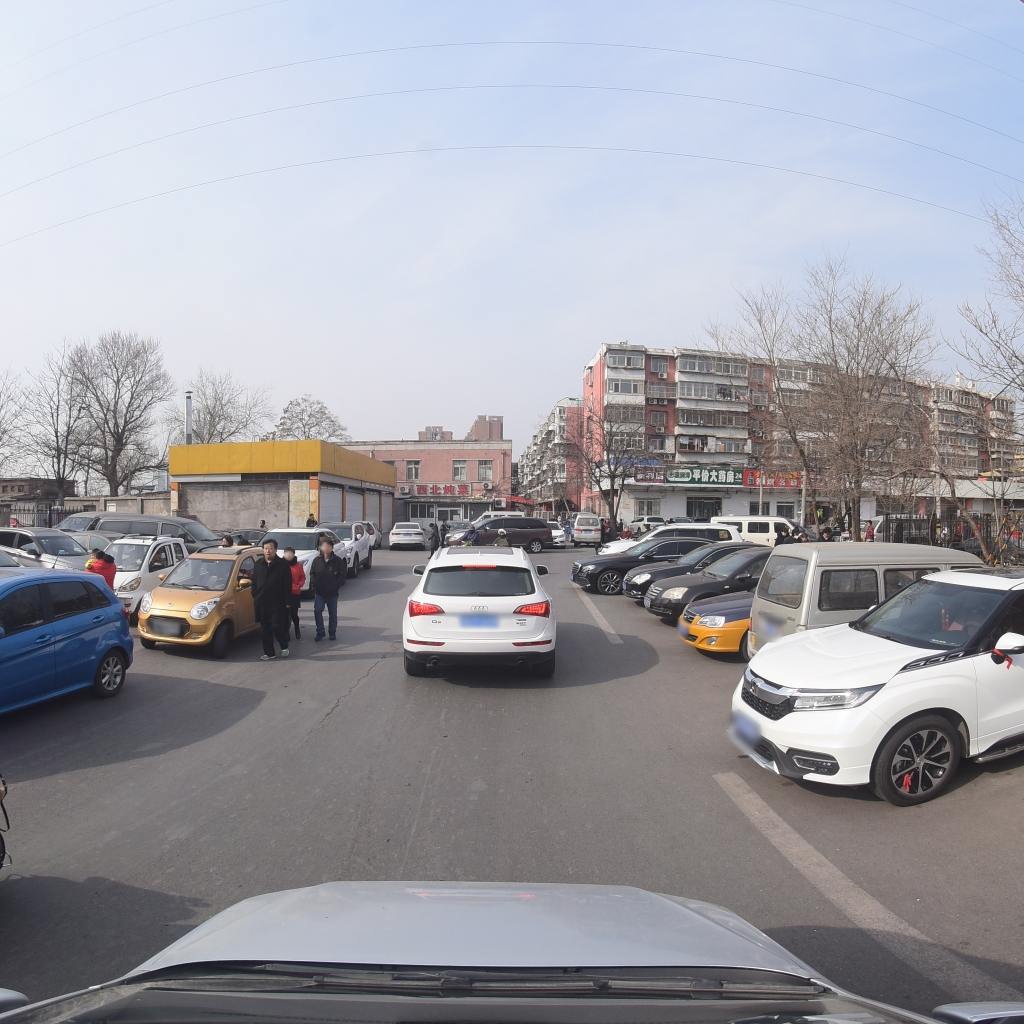
Region: Fengtai
Road damage annotations: longitudinal crack